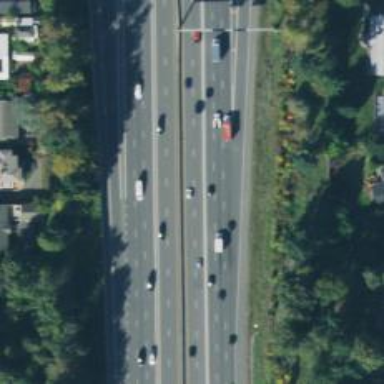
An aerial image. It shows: Motorway.